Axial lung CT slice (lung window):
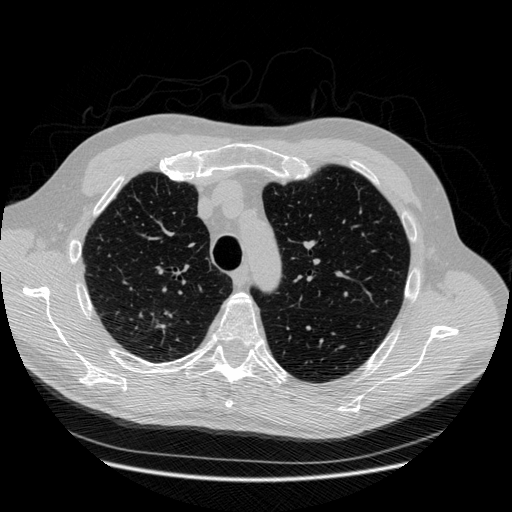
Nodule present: no